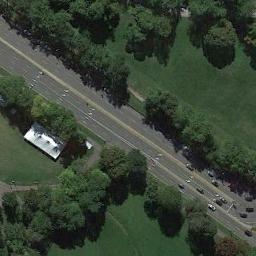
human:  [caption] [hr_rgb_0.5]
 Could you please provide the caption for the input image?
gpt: There are many cars on the lower left side of the highway .

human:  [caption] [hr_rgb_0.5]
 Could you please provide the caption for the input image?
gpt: The freeway is surrounded by a large green forest with many cars on the freeway .

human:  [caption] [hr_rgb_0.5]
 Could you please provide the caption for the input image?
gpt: There are lawns and trees and a white building beside the freeway .

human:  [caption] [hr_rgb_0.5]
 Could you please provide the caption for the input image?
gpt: The freeway goes through the forest and grass .

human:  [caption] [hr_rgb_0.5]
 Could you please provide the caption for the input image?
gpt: A straight freeway goes through the lawn with some trees and a white house is on one side of the freeway .